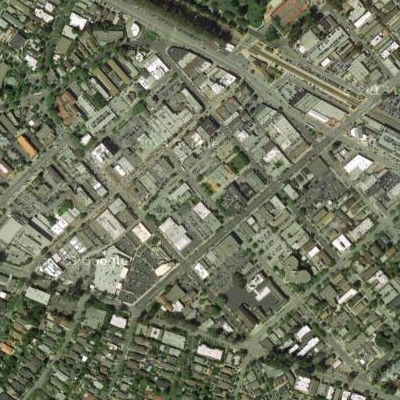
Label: cIndustry